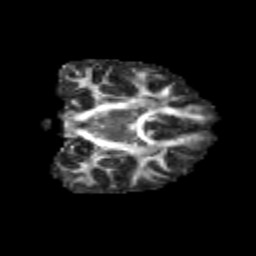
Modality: FA
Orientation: coronal
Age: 12
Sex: female
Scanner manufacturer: siemens
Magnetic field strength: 3 T
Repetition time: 3.8 s
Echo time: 0.07 s